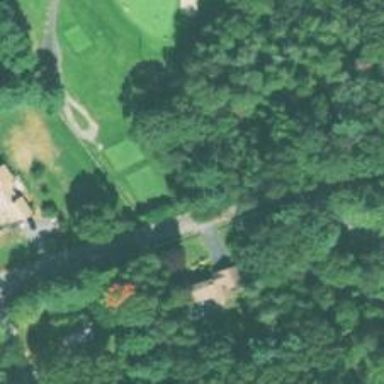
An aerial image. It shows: Golf tee.